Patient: sex F, age 76
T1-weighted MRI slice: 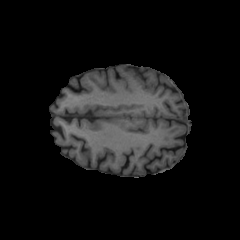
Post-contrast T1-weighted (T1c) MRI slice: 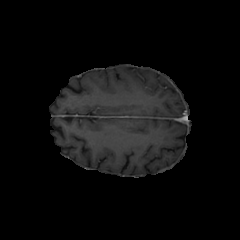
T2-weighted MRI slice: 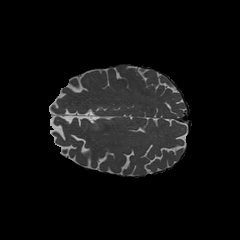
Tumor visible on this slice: no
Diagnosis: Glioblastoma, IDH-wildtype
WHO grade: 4